Aerial crown-view tile of a tropical tree (Barro Colorado Island, Panama), acquired 20250317:
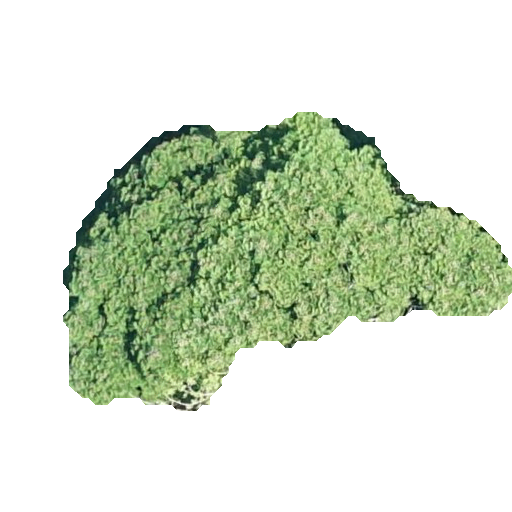
Species: Jacaranda copaia
GBIF accepted scientific name: Jacaranda copaia
Crown area: 123.685 m²